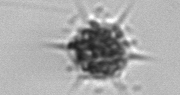
Label: Dictyocha